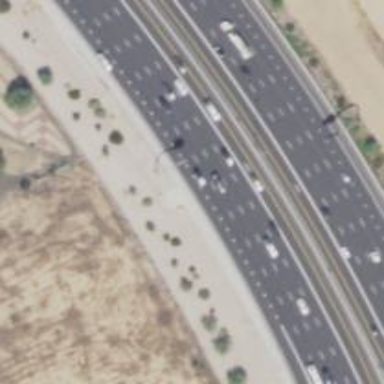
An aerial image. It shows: Motorway junction.